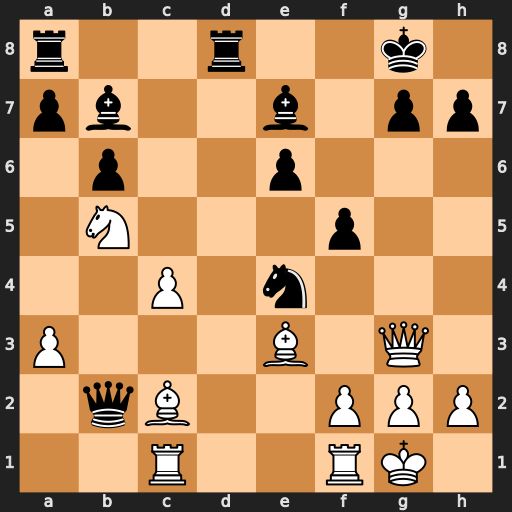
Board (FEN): r2r2k1/pb2b1pp/1p2p3/1N3p2/2P1n3/P3B1Q1/1qB2PPP/2R2RK1
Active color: w
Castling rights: -
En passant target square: -
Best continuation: Qc7 Bc5 Qxb7 Bxe3 fxe3